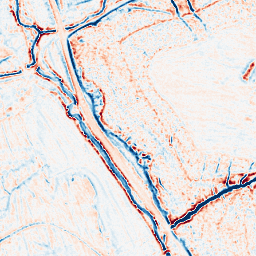
Category: edge_preserving
Decomposition family: bilateral
Decomposition parameters: d: 9
sigma_color: 50
sigma_space: 75
Upsampling method: linear_exact
Upsampling parameters: scale: 8
Upsampling scale: 8